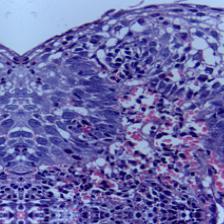
Diagnosis: OSCC